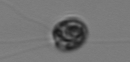
Label: flagellate_morphotype1